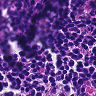
Metastatic tissue present: no